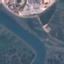
Land use / land cover class: River